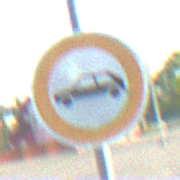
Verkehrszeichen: VerbotPersonenkraftwagen
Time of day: MorningAfternoon
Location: Outdoor (Suburban)
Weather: PartlyCloudy
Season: NotSpecified
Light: Natural